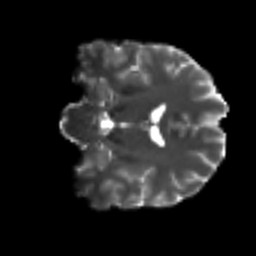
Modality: T2w
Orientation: coronal
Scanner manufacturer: siemens
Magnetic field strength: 3 T
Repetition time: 9.6 s
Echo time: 0.077 s